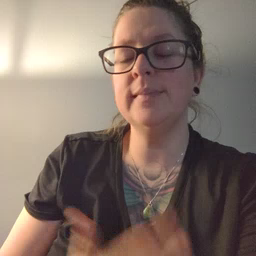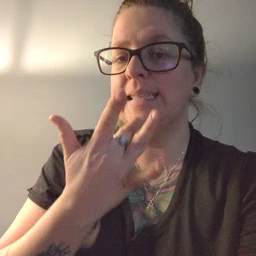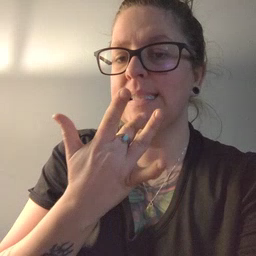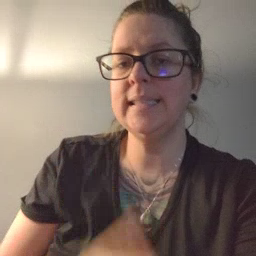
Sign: taste